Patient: sex M, age 36
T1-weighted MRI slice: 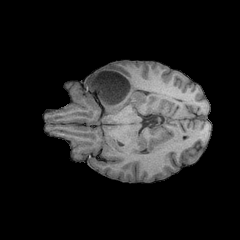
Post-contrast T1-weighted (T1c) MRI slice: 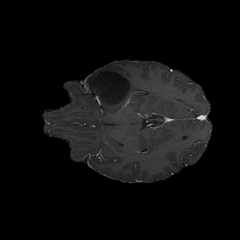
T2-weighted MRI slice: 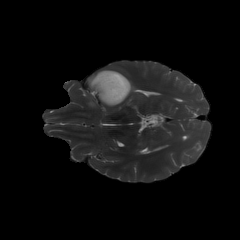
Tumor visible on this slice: yes
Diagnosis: Astrocytoma, IDH-mutant
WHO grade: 3